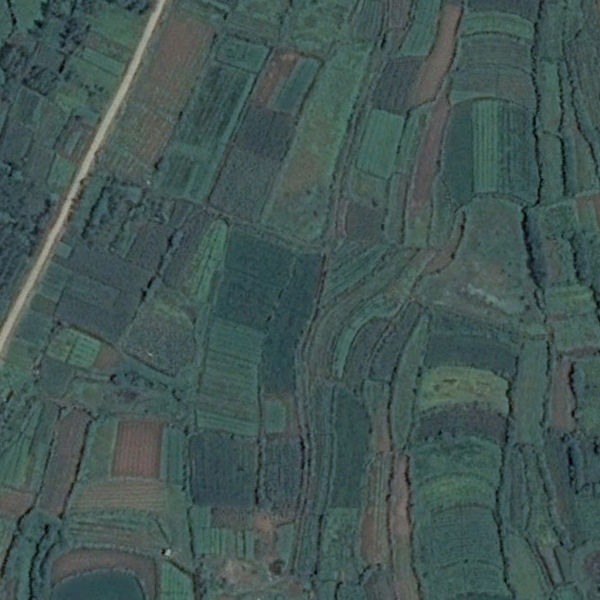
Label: Farmland